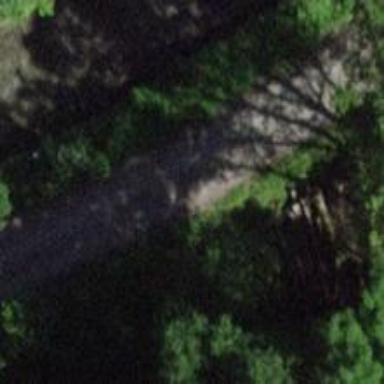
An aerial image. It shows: Cobblestone track.